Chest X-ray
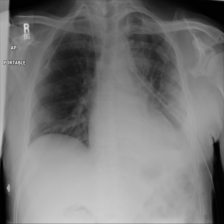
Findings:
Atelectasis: negative
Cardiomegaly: negative
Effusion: positive
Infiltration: negative
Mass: negative
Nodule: negative
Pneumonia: negative
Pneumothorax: positive
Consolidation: negative
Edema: negative
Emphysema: negative
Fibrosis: negative
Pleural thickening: negative
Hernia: negative